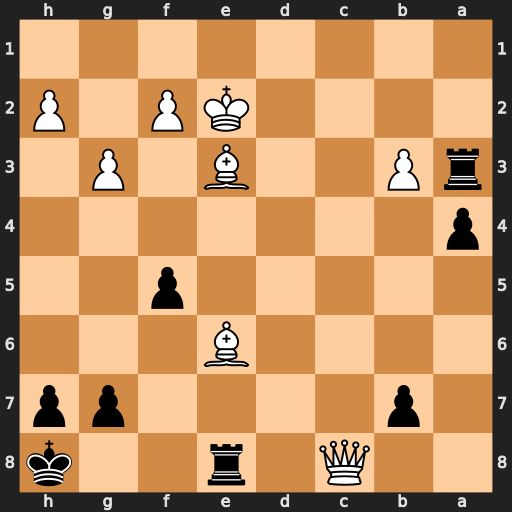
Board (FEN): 2Q1r2k/1p4pp/4B3/5p2/p7/rP2B1P1/4KP1P/8
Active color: b
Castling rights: -
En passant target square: -
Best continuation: Rxc8 Bxc8 axb3 Bd4 b2